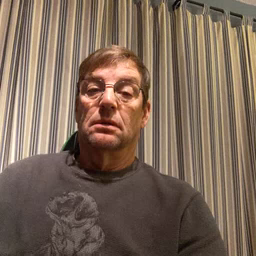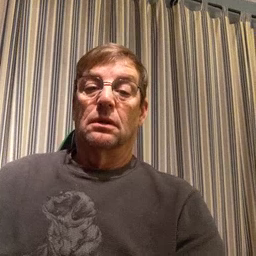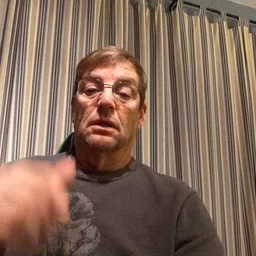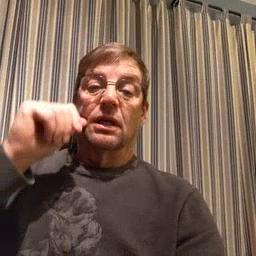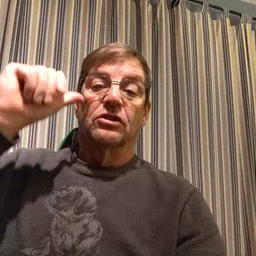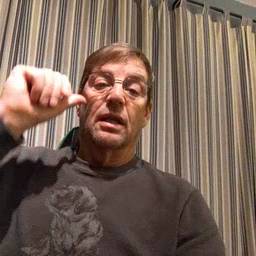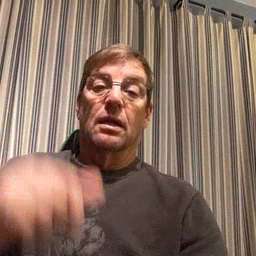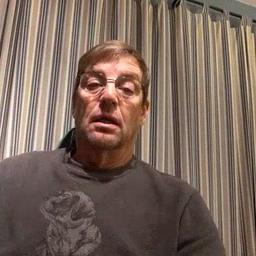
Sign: yesterday